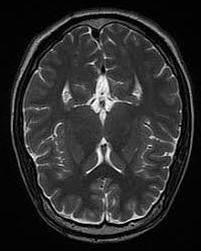
Label: notumor